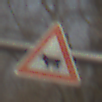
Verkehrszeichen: ViehtriebRechts
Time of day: MorningAfternoon
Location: Outdoor (Nature)
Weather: Clear
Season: Winter
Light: Natural